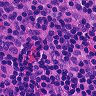
Metastatic tissue present: no